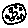
Label: moon